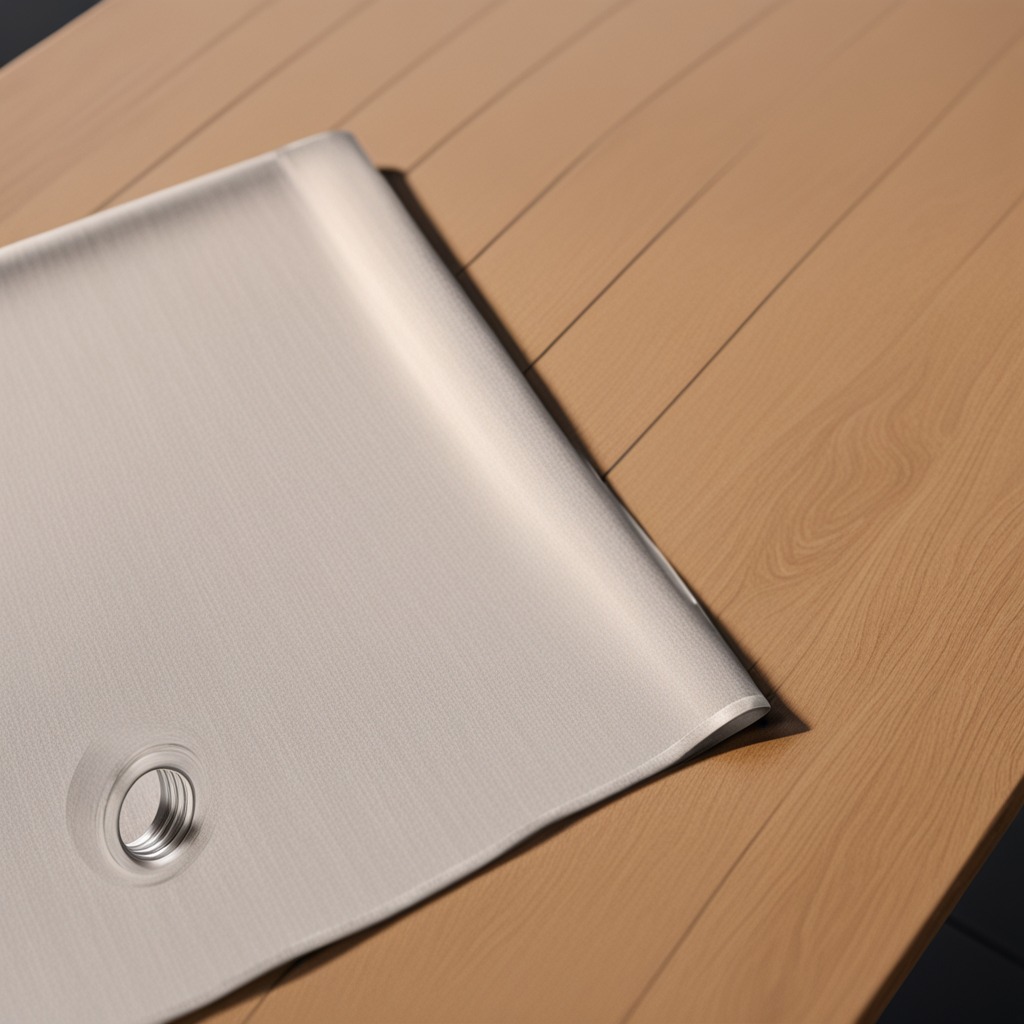
A metal nut is lying on the wooden table.